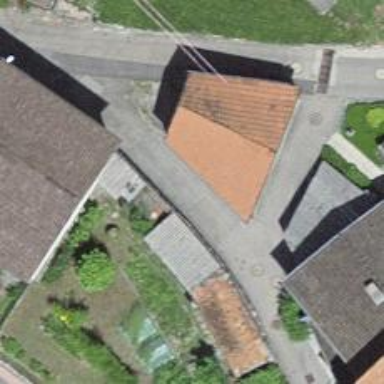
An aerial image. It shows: Living street.